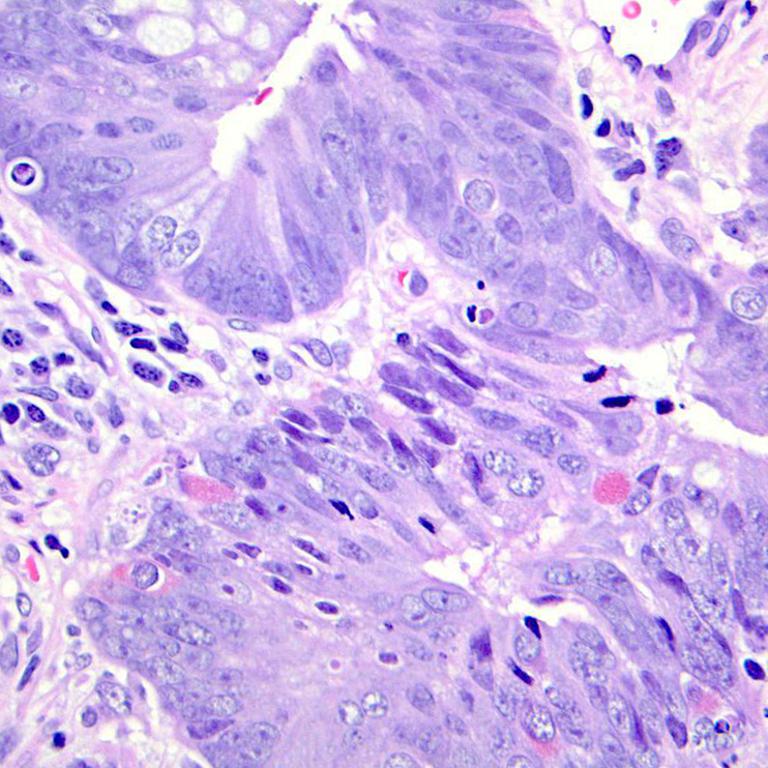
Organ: colon
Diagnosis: adenocarcinomas